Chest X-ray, PA view. Patient: 37 years old, sex M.
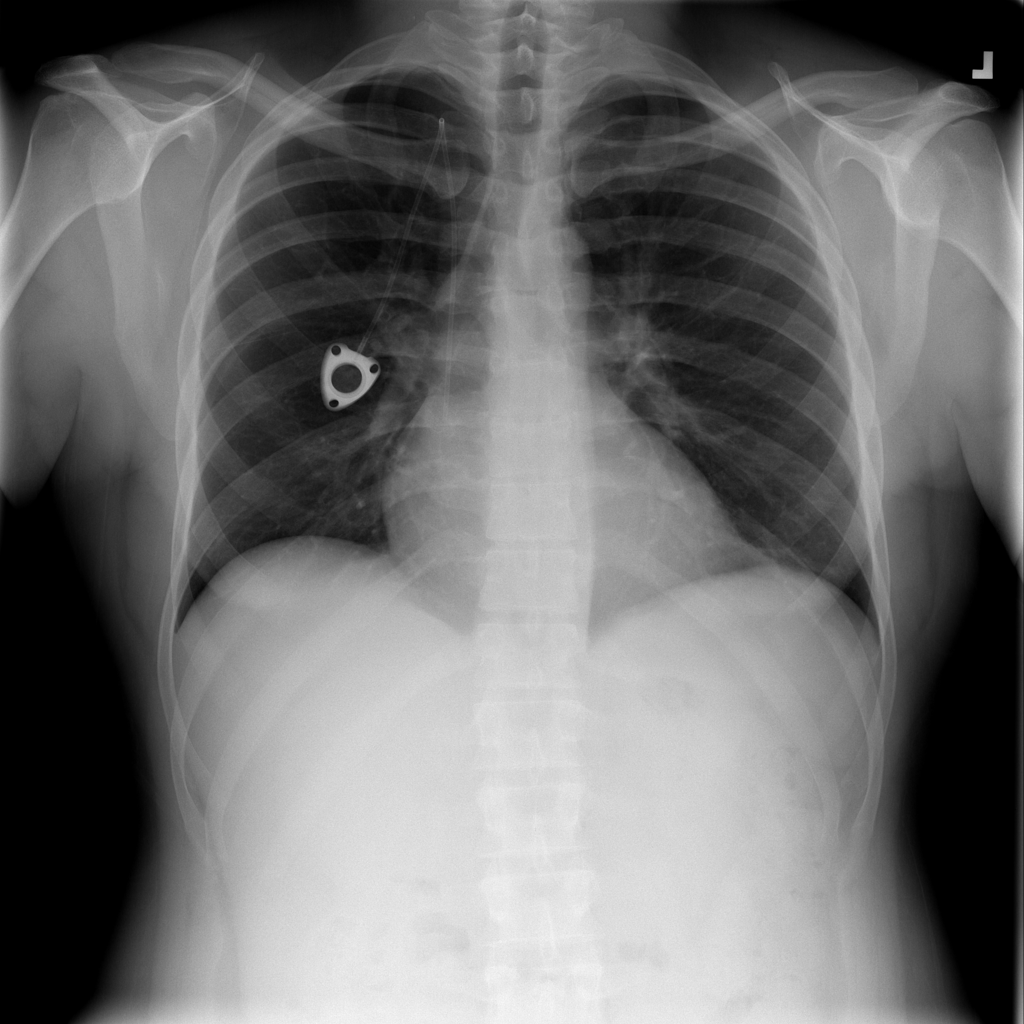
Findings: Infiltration